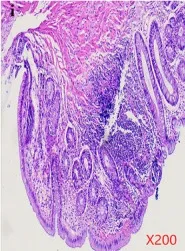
(h-k) Microscopic images showing (white arrow) inflammatory cell infiltration in the mucosa lamina propria and mucosa intramuscular, more foam phagocyte, focal lymphocyte aggregation, small-vessel proliferation, and surrounding collagen-like deposition. Hematoxylin-eosin staining.
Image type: pathology (h&e)